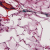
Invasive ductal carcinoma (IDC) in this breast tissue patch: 0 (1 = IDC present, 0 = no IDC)